Interaction volume radius: 5 \u00c5
Interaction volume height: 25 \u00c5
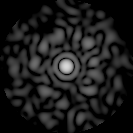
Disorder parameter: 0.7862